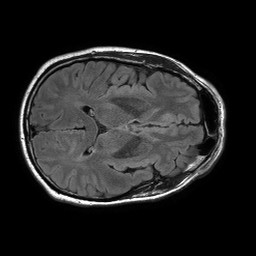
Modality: FLAIR
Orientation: axial
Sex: male
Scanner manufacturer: philips
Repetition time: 11 s
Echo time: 0.125 s